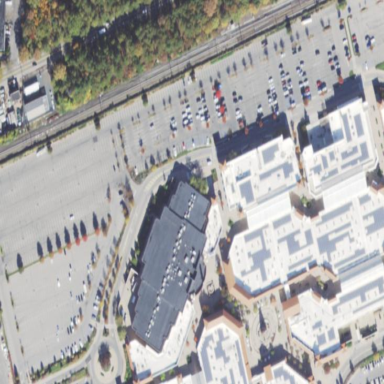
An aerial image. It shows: Commercial building.